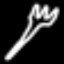
Label: fork